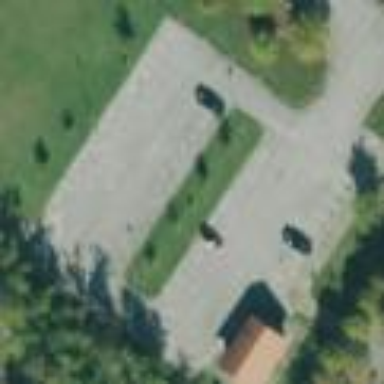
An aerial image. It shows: Parking area with surface.